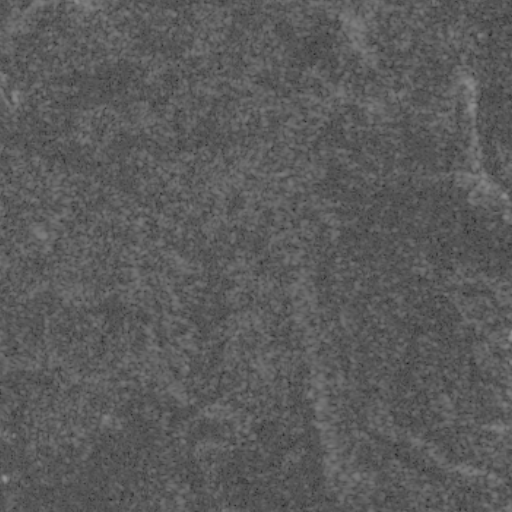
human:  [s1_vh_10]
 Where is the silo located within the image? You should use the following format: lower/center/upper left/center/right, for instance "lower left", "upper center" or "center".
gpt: The silo is located in the lower left of the image.
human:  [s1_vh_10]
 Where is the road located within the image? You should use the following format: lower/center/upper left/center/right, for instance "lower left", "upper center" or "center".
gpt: There is no road in the image.

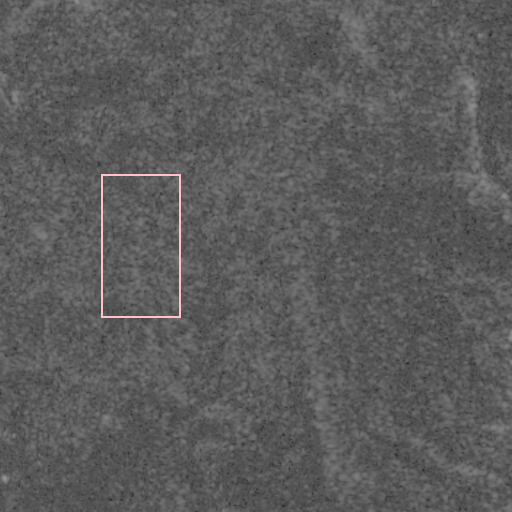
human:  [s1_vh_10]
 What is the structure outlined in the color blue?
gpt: There is no blue outline.
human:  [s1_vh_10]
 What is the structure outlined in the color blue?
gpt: There is no structure outlined in blue.